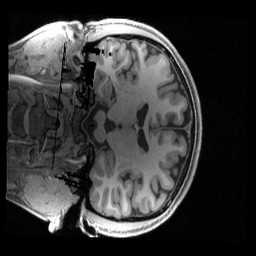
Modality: T1w
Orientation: coronal
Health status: healthy
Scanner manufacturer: siemens
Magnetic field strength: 3 T
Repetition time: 2.4 s
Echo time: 0.00222 s